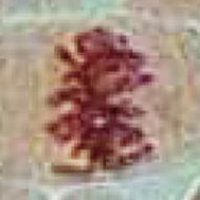
Label: metaphase